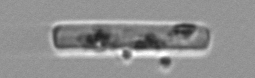
Label: Guinardia_delicatula